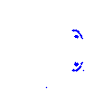
Particle: electron